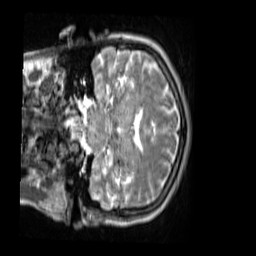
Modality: T2w
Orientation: coronal
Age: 54
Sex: female
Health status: ill
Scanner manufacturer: siemens
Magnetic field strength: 3 T
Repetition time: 2.8 s
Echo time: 0.326 s